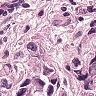
Metastatic tissue present: yes